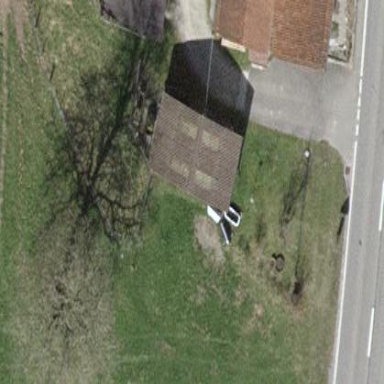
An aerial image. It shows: Shed building.